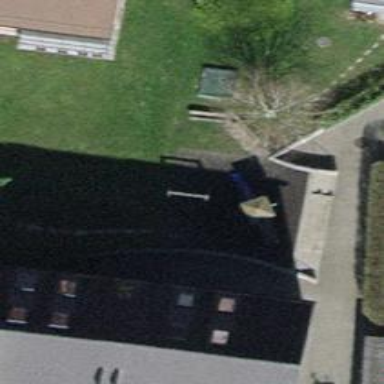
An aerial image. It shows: Playground area for leisure land.